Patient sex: M
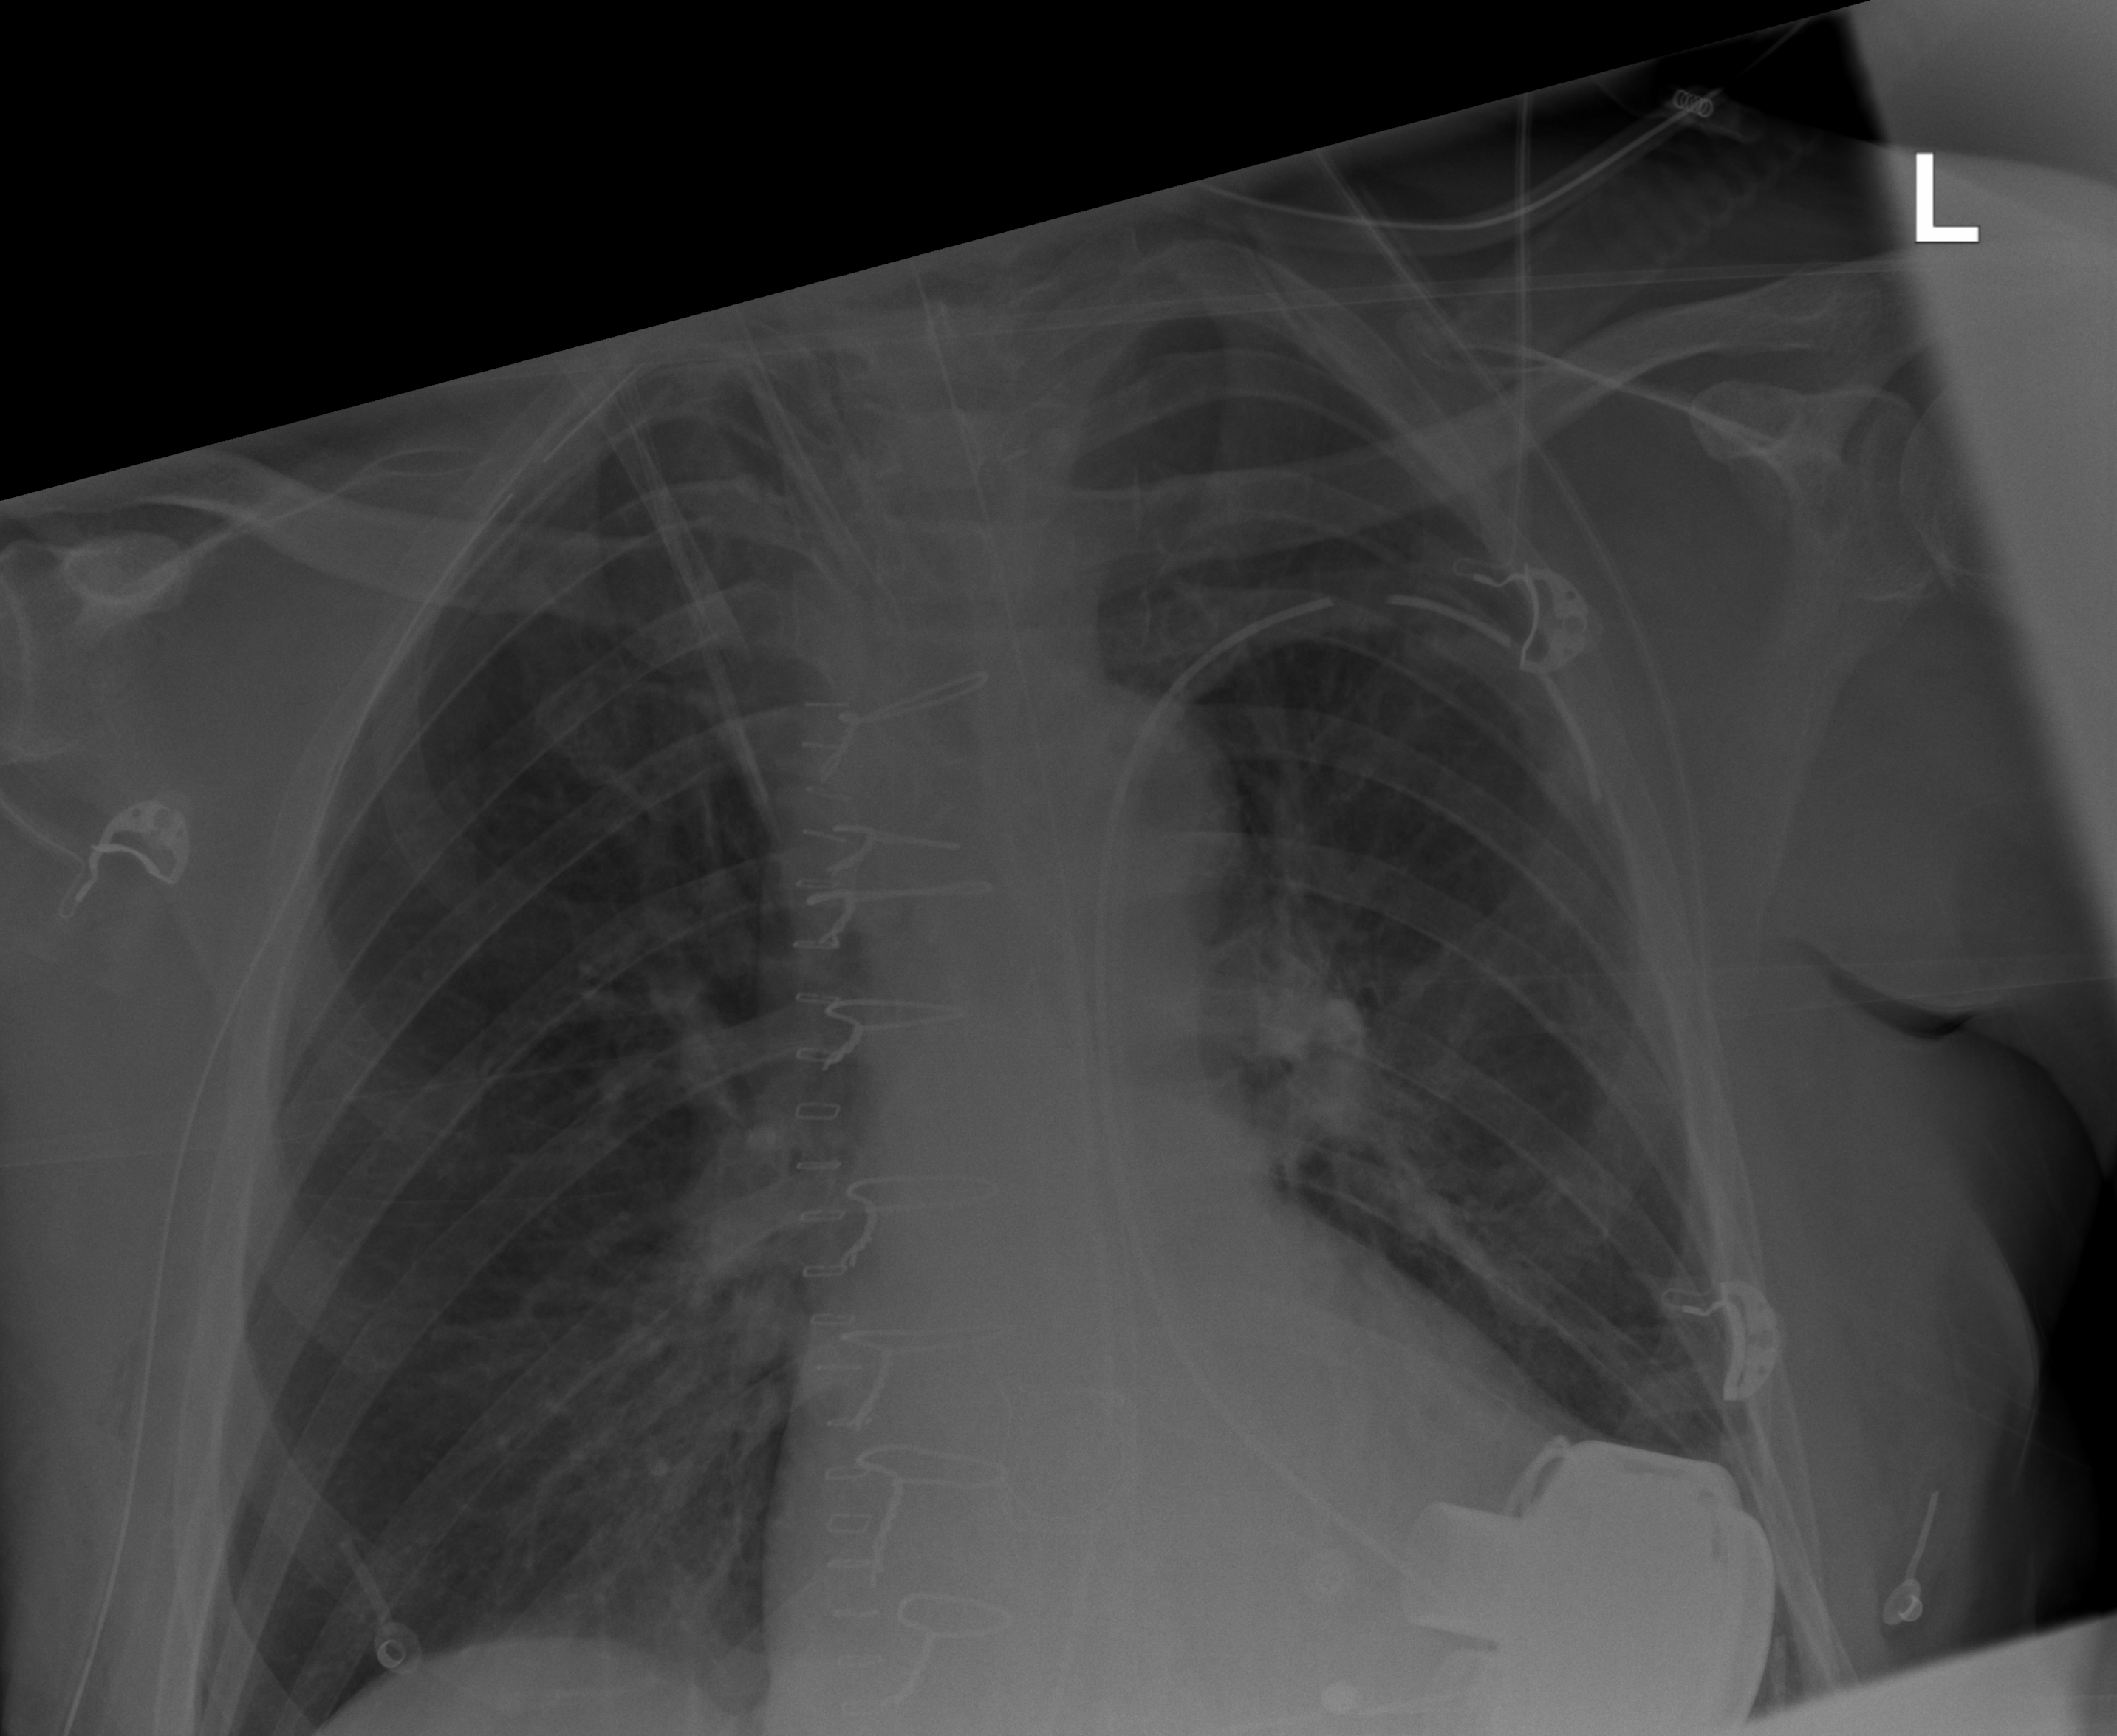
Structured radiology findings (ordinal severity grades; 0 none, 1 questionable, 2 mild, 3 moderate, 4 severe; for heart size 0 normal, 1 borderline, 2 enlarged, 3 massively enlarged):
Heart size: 0
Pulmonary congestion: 0
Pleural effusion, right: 0
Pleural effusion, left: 0
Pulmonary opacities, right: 0
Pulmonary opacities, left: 0
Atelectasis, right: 0
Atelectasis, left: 0